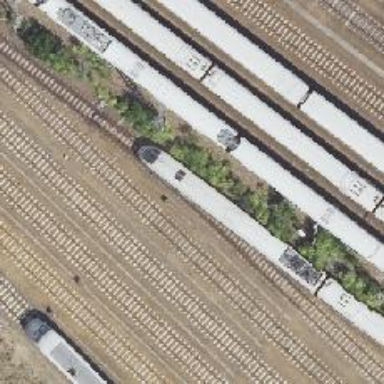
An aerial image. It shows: Railway switch.